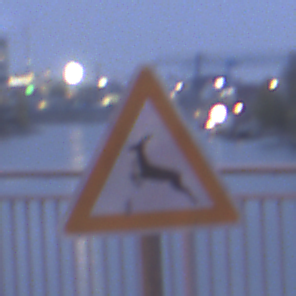
Verkehrszeichen: WildwechselRechts
Umgebung: Outdoor, Urban
Tageszeit: Night
Wetter: PartlyCloudy
Licht: Artificial
Jahreszeit: NotSpecified
Kontrast: HighContrast